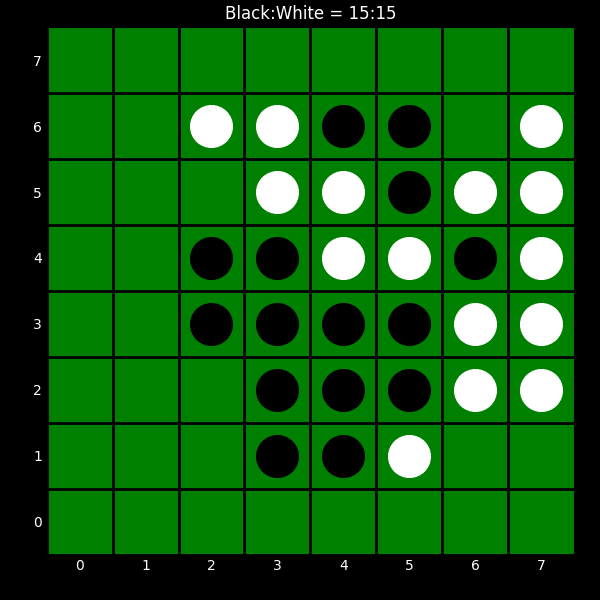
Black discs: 15
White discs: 15